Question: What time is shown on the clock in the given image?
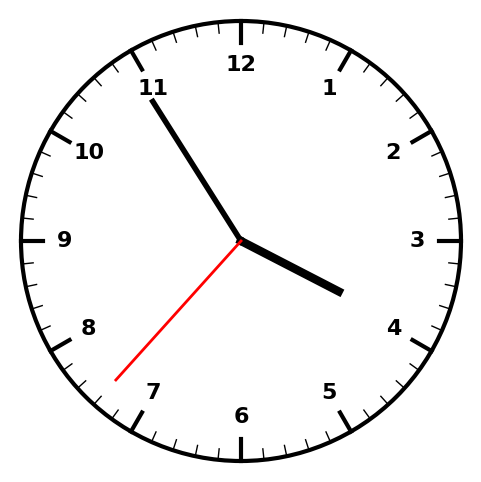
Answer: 03:54:37